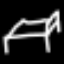
Label: bed